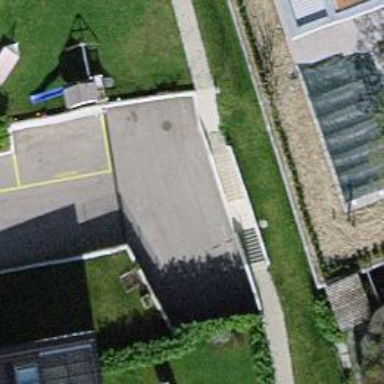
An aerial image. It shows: Driveway.